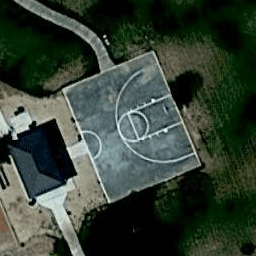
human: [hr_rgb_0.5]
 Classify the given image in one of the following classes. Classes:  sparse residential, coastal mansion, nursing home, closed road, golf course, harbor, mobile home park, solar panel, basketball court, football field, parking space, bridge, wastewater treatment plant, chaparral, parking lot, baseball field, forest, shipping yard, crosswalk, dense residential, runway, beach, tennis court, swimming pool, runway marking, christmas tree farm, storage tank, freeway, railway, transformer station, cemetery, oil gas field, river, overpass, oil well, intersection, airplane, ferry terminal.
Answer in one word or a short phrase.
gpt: basketball court